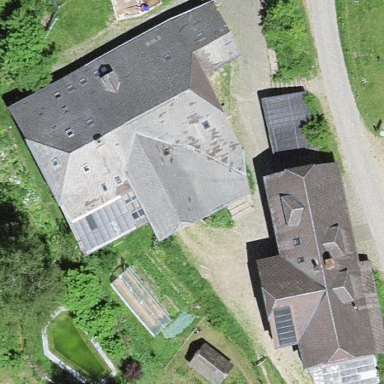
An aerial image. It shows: Farm building.